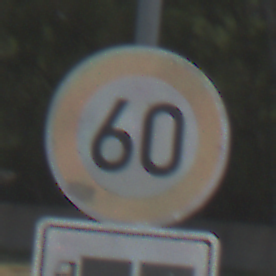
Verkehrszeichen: Geschwindigkeit60
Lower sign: HinweisDurchSinnbild16
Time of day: Midday
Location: Outdoor (Nature)
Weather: Clear
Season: NotSpecified
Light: Natural